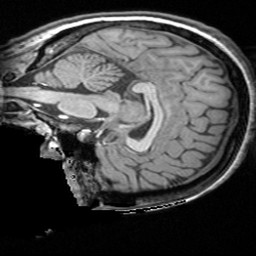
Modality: T1w
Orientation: sagittal
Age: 19
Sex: female
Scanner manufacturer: siemens
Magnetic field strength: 3 T
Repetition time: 1.62 s
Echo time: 0.003 s